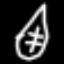
Label: leaf